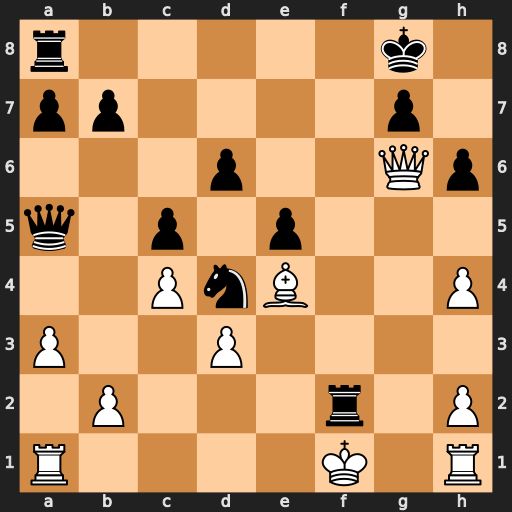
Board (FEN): r5k1/pp4p1/3p2Qp/q1p1p3/2PnB2P/P2P4/1P3r1P/R4K1R
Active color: w
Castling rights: -
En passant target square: -
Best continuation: Kxf2 Qd2+ Kg3 Ne2+ Kg4 Nf4 Qh7+